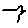
Label: bird